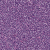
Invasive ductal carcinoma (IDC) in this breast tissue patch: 1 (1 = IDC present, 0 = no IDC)